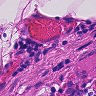
Metastatic tissue present: no